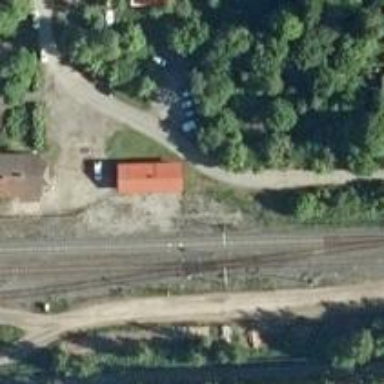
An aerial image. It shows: Railway with continuous electrified contact lines.